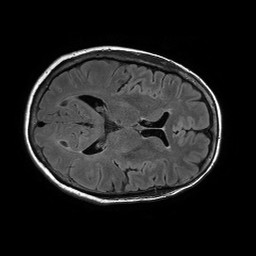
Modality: FLAIR
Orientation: axial
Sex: female
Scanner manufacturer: philips
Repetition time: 11 s
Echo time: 0.125 s